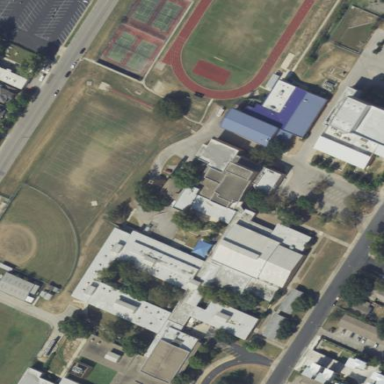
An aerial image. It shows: School.